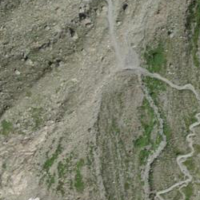
EUNIS habitat code: 48
Species observed at this site:
Geum reptans